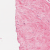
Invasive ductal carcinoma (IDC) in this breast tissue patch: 0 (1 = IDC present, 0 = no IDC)